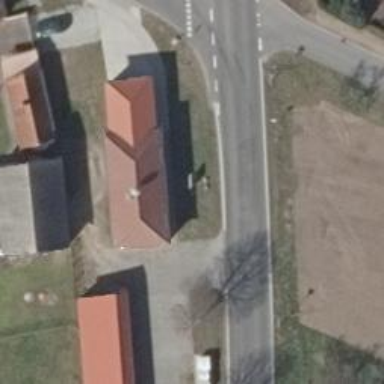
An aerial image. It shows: Roof support.